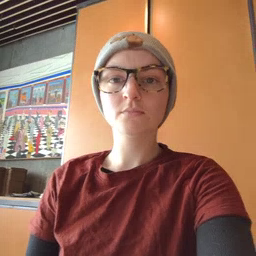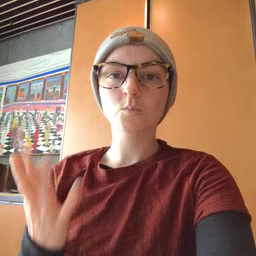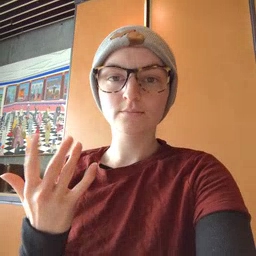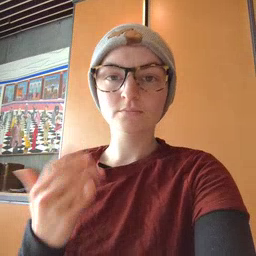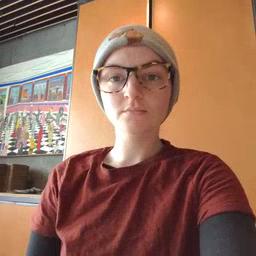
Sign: wait